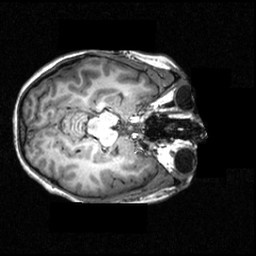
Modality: T1w
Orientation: axial
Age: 19
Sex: female
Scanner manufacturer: siemens
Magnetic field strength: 3.951 T
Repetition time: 1.5 s
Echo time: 0.00335 s